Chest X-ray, PA view. Patient: 83 years old, sex M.
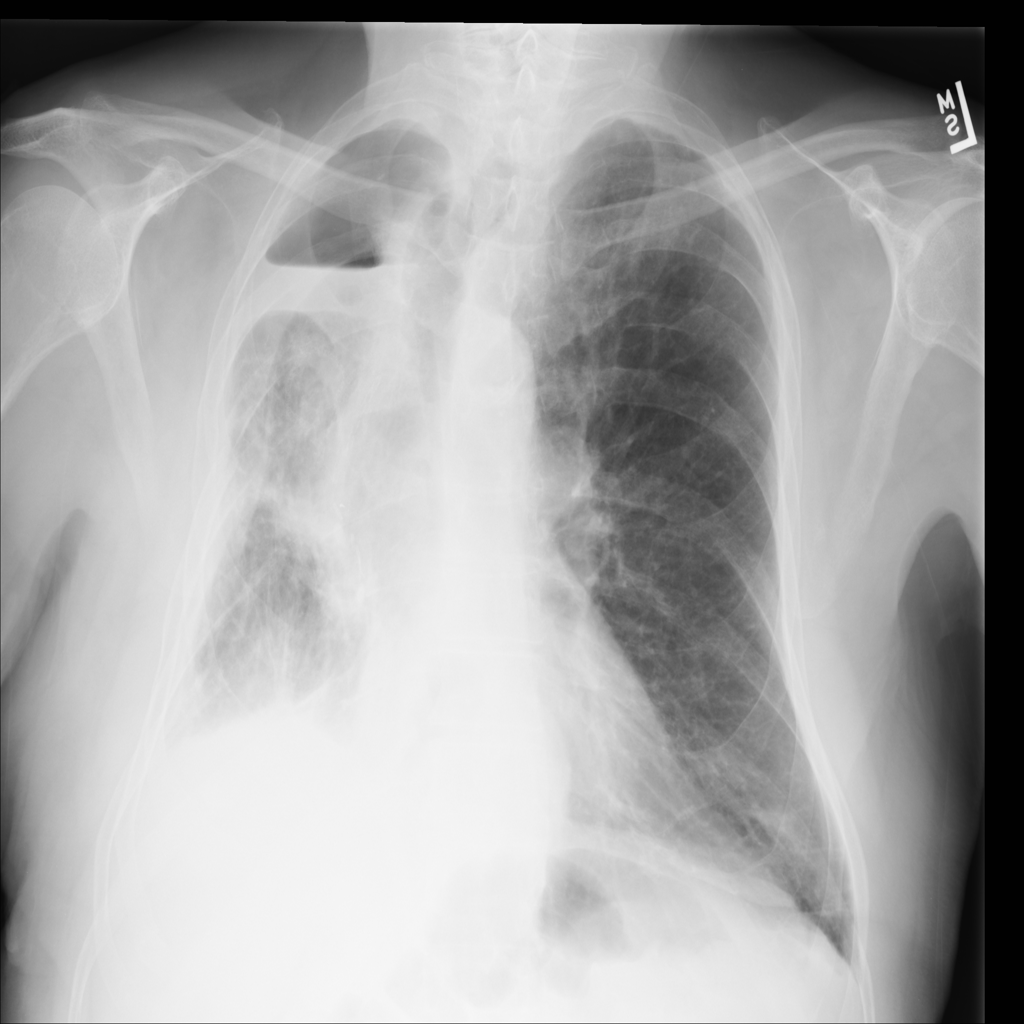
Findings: No Finding